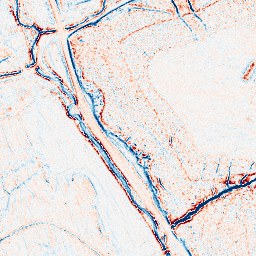
Category: edge_preserving
Decomposition family: anisotropic_diffusion
Decomposition parameters: iterations: 10
kappa: 100
gamma: 0.1
Upsampling method: quadratic
Upsampling parameters: scale: 8
Upsampling scale: 8